Question: I'm using L5(dev version) and trying to create package.
Doing 'php artisan workbench za-web/Sidebar --resources
It's creating for me structure and service provider.

And then I'm trying to add service provider to app/config.php
'''
'ZaWeb\Sidebar\SidebarServiceProvider'
'''
I've got the error:
'''
Symfony \ Component \ Debug \ Exception \ FatalErrorException (E_ERROR)
Class 'ZaWeb\Sidebar\SidebarServiceProvider' not found
'''
Also was trying to do 'composer dump-autoload' but it doesn't helped.
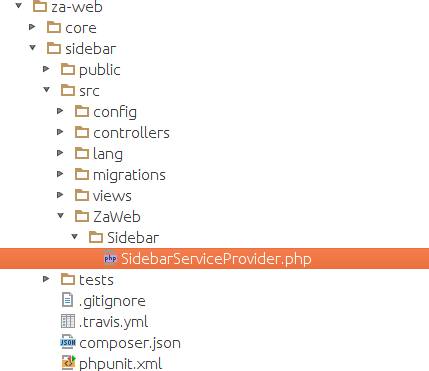
Answer: I've figured out whats wrong, theres no autoload seciton for workmench directory in
I've add it and not everything ok.
'''
if (is_dir($workbench = __DIR__.'/../workbench'))
{
Illuminate\Workbench\Starter::start($workbench);
}
'''